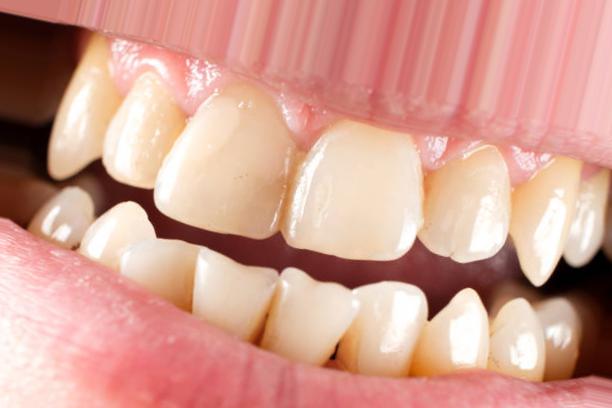
Condition: Caries